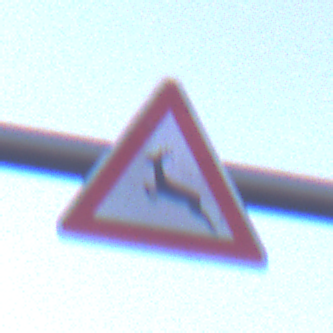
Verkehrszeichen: WildwechselRechts
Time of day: SunriseSunset
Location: Outdoor (Suburban)
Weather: PartlyCloudy
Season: NotSpecified
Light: Natural